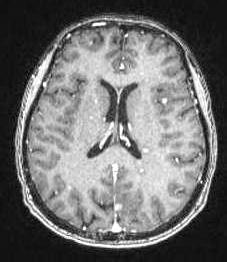
Label: notumor